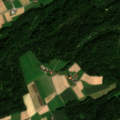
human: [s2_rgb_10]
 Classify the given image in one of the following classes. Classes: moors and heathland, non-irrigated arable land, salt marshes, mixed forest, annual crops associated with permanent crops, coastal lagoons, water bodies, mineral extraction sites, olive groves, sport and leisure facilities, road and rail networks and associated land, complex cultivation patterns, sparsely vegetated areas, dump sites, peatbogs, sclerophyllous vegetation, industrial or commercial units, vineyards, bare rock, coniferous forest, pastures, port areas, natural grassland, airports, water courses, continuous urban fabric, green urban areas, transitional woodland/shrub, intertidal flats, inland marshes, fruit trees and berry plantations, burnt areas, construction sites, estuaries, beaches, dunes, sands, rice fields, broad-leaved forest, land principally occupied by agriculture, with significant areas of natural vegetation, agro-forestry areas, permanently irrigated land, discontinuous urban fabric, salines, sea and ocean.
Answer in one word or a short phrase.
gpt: discontinuous urban fabric, non-irrigated arable land, coniferous forest, mixed forest